Field crop: maize
Growth stage: 2
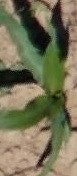
Species: maize